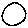
Label: circle